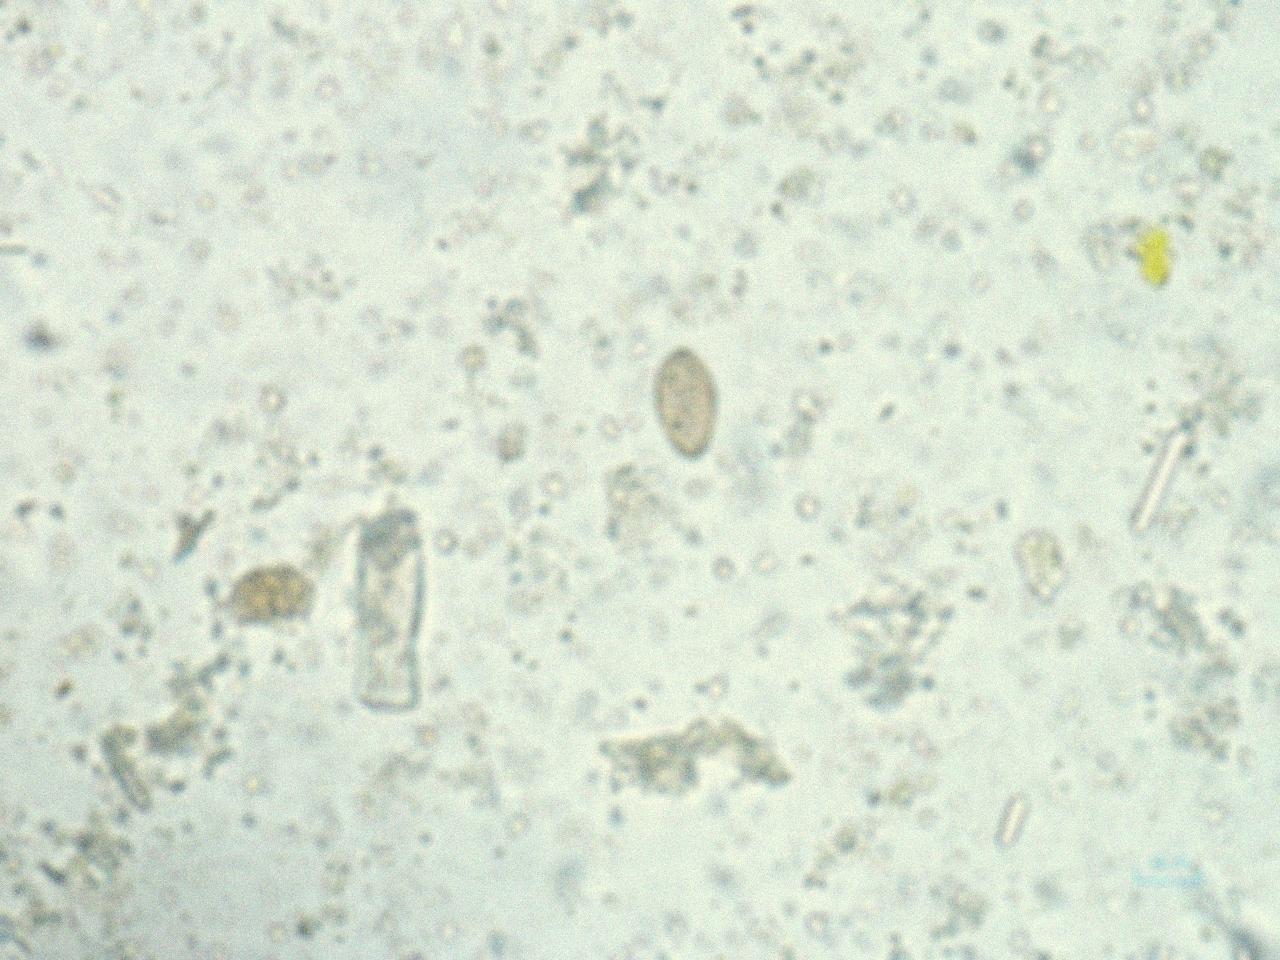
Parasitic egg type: Opisthorchis viverrine